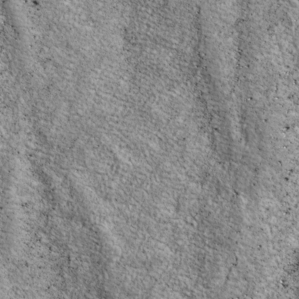
Label: non_frost